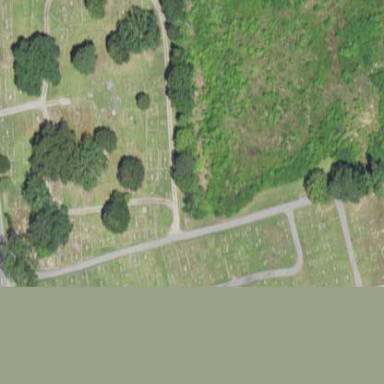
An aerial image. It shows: Cemetery.